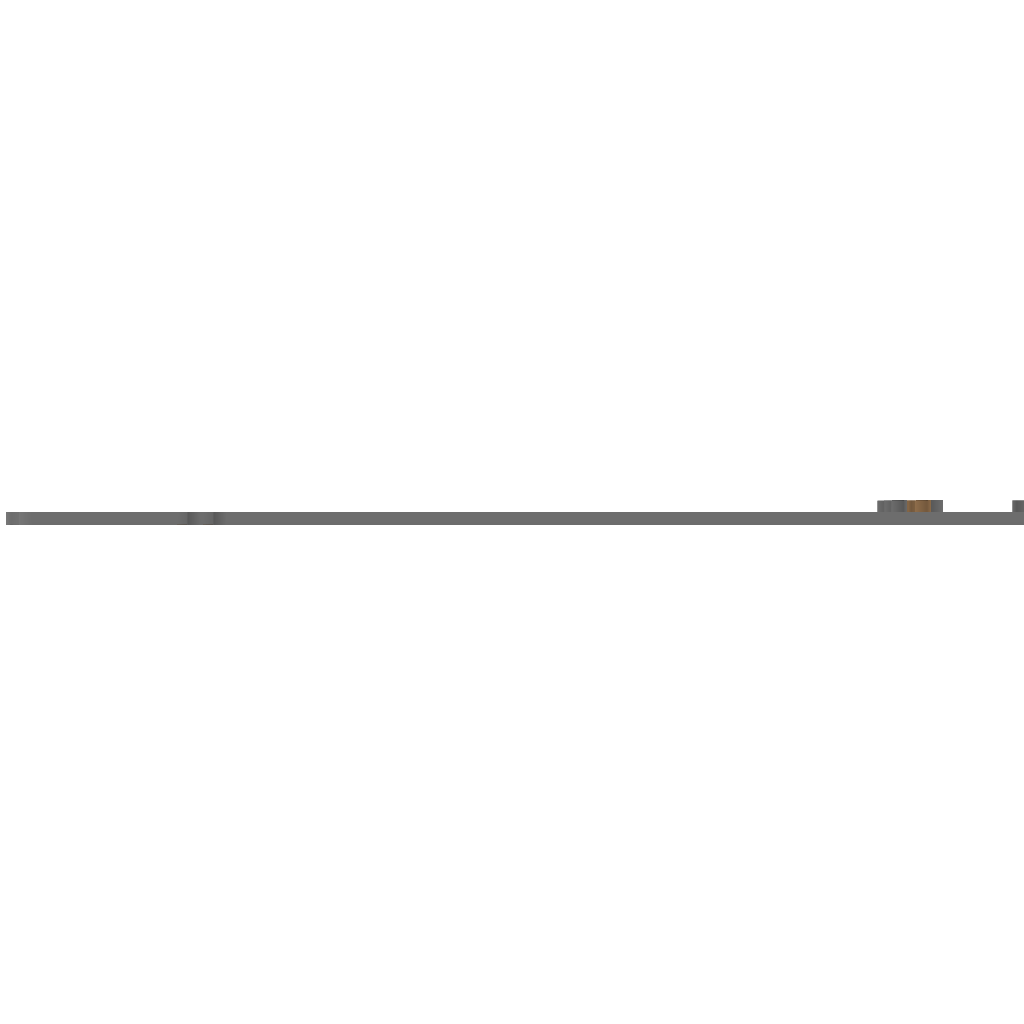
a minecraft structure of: Sending in the Troops bad low quality